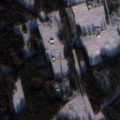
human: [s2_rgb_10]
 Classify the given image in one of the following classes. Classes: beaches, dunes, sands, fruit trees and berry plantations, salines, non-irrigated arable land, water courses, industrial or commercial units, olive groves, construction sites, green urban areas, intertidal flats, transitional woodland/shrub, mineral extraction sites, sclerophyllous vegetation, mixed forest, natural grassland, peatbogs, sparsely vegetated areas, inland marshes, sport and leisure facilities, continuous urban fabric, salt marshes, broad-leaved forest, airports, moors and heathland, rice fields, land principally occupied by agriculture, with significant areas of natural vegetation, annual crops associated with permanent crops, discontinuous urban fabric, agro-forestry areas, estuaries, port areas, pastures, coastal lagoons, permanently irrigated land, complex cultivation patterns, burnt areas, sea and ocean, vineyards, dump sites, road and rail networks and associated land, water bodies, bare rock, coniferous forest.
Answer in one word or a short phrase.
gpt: land principally occupied by agriculture, with significant areas of natural vegetation, broad-leaved forest, coniferous forest, mixed forest, transitional woodland/shrub